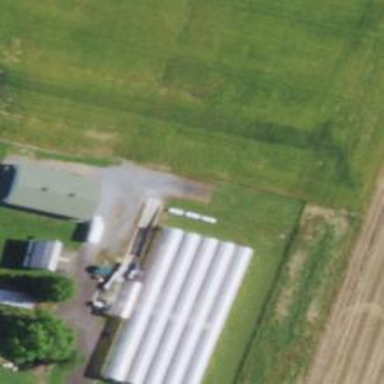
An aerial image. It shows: Greenhouse.